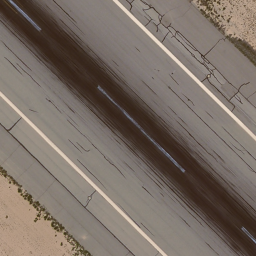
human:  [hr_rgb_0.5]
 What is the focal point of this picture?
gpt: runway